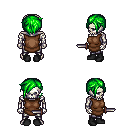
a pixel art fantasy rpg character, male body template, skeleton, brown tunic, metal pants, green pixie cut hairstyle, black shoes, dagger, four views (front, back, left, right), 2x2 character sprite sheet, small pixel art, hard edges, no anti-aliasing